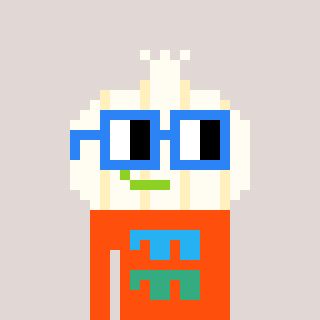
a pixel art character with square blue glasses, a garlic-shaped head and a orange-colored body on a warm background